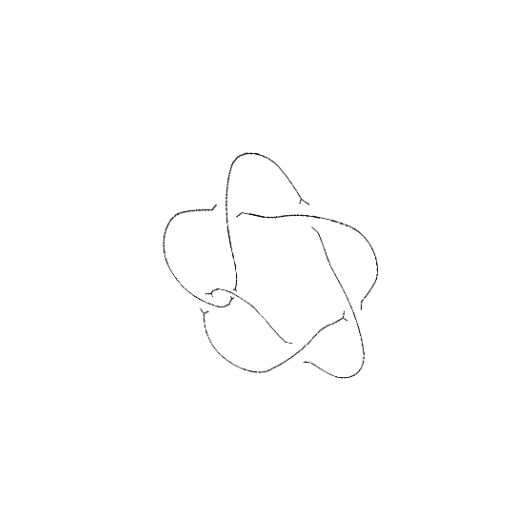
Crossing number: 6